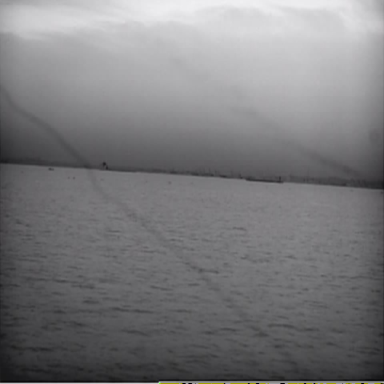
There is a liner in the infrared image.